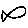
Label: fish